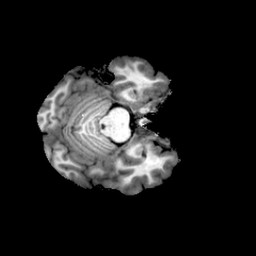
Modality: T1w
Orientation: axial
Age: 18
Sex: male
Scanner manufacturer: philips
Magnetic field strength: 3 T
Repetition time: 0.0082 s
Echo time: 0.0037 s